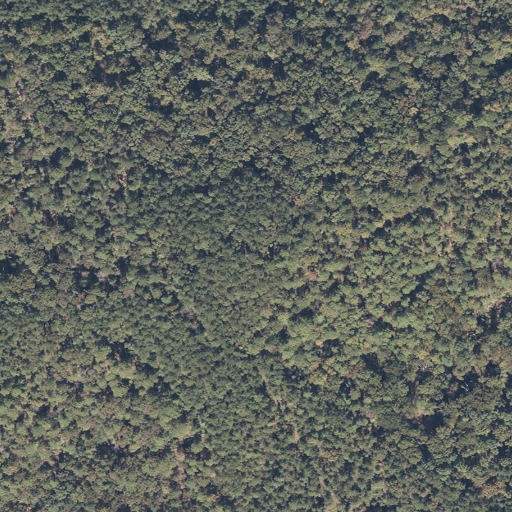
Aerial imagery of mountain in Alabama named Bull Mountain containing deciduous forest, evergreen forest, and mixed forest